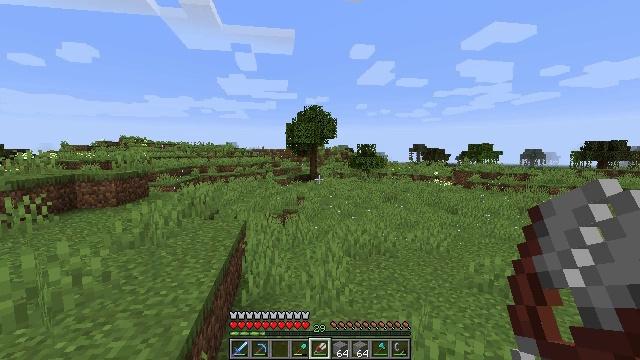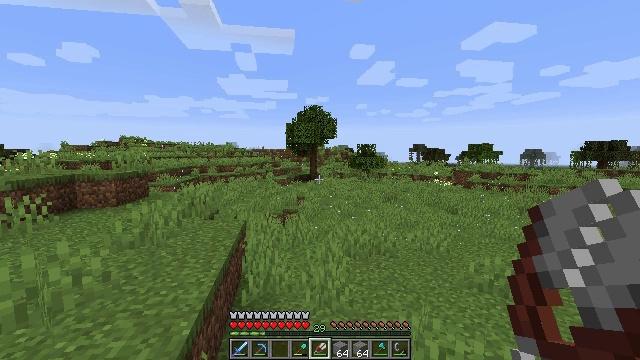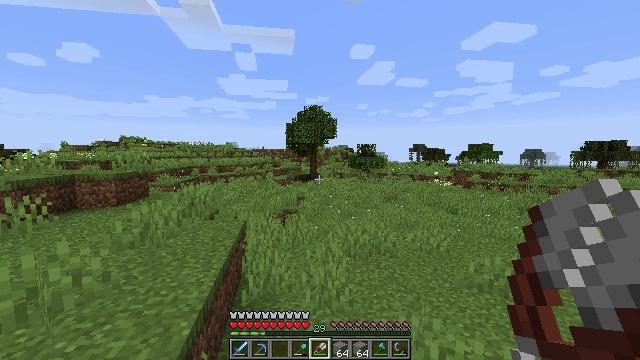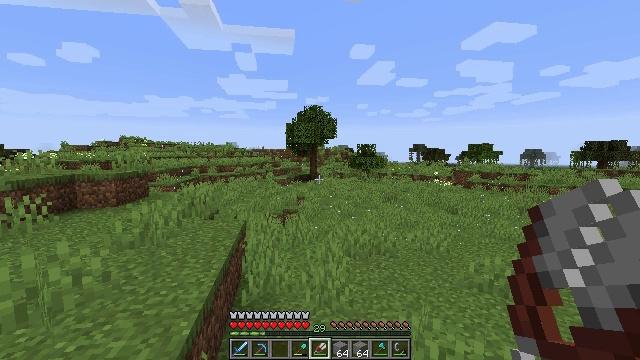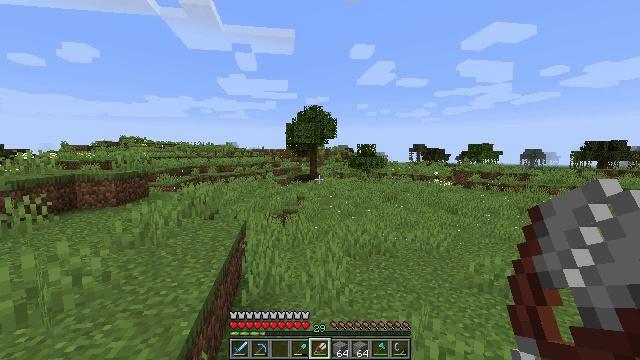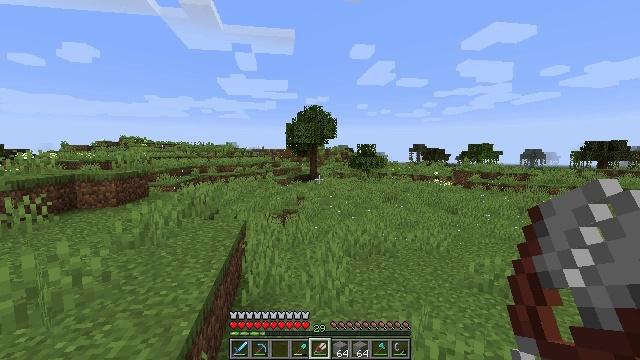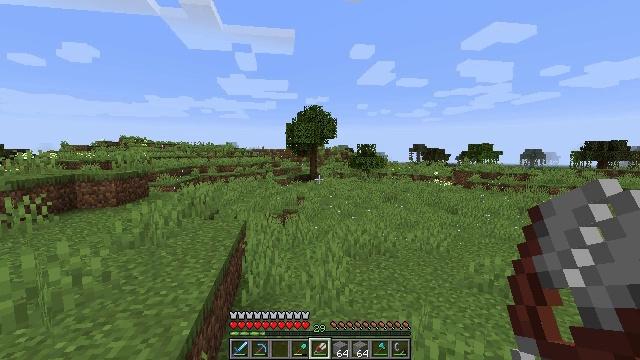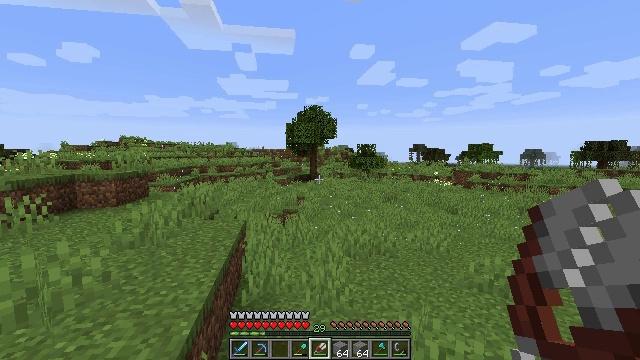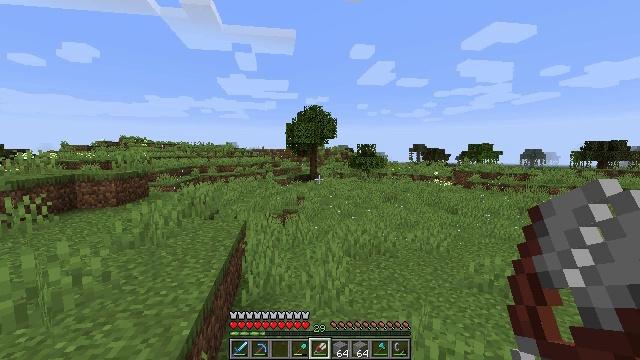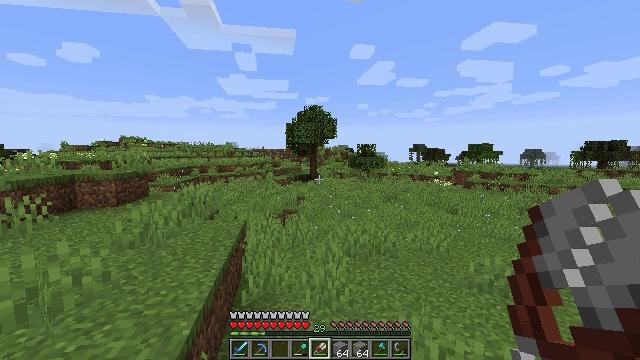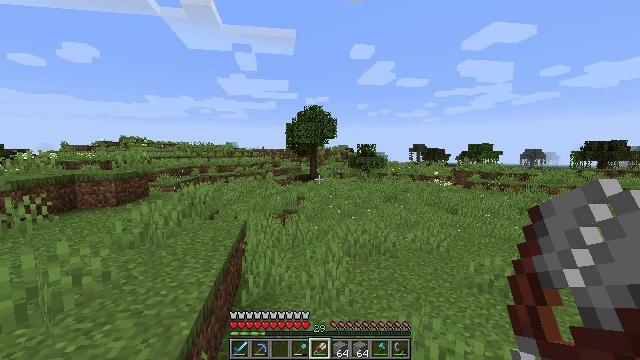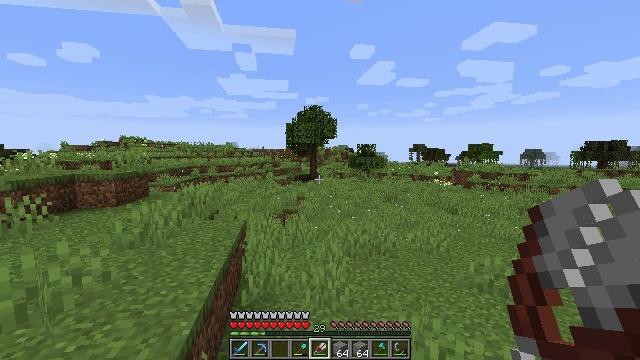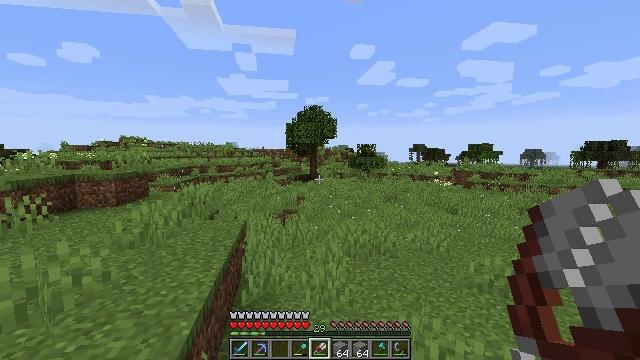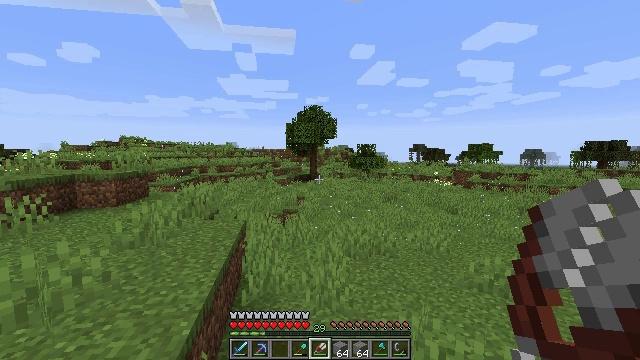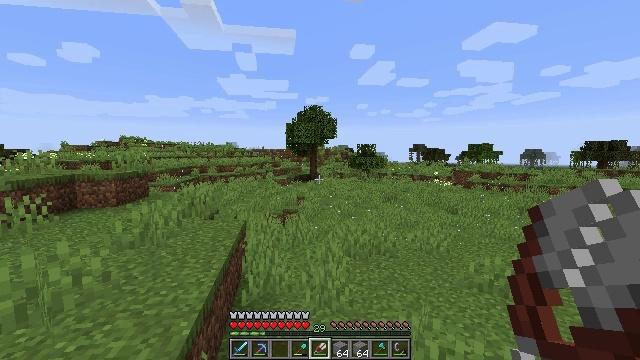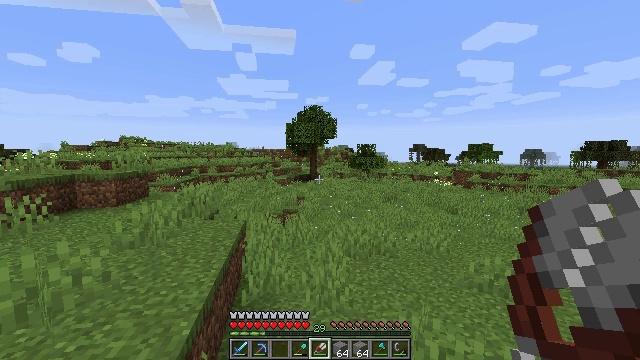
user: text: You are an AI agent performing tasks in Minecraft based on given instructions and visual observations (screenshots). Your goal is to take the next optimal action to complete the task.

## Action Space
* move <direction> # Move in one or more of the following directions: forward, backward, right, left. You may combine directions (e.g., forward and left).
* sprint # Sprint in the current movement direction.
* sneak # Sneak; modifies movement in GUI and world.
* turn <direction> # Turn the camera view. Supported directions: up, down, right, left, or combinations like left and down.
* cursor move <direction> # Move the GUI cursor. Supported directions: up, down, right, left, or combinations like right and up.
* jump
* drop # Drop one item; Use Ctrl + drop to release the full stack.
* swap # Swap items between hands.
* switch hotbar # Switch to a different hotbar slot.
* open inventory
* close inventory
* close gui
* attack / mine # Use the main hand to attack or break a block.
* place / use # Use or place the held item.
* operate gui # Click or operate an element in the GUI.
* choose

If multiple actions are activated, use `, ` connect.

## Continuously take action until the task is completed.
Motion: motion action
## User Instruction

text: Hunt animals.
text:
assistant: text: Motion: no_op
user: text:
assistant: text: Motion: no_op
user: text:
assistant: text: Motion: no_op
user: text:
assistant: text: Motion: no_op
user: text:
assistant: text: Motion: no_op
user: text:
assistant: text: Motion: no_op
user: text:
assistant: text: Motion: no_op
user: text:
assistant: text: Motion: no_op
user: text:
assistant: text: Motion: no_op
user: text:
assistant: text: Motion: no_op
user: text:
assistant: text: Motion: no_op
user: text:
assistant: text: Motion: no_op
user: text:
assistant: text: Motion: no_op
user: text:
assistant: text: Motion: no_op
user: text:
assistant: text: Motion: no_op
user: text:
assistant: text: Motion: no_op
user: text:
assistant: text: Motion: no_op
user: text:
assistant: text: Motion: no_op
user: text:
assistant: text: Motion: no_op
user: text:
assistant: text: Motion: no_op
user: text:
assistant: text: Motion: no_op
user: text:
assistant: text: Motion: no_op
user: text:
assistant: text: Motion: no_op
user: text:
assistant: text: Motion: no_op
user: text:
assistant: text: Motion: no_op
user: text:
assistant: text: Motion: no_op
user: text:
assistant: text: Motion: no_op
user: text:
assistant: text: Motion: no_op
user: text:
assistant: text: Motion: no_op
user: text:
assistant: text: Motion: no_op